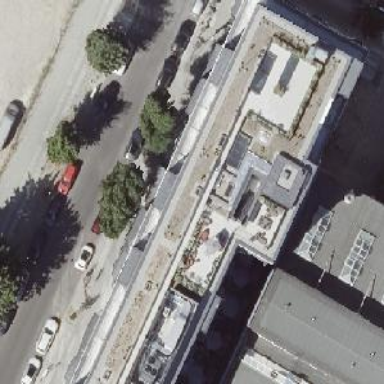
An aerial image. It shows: Office building.